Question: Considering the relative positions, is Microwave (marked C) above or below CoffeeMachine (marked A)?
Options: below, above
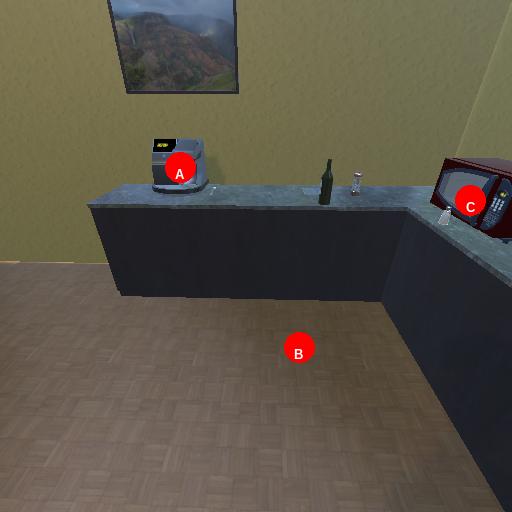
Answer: below